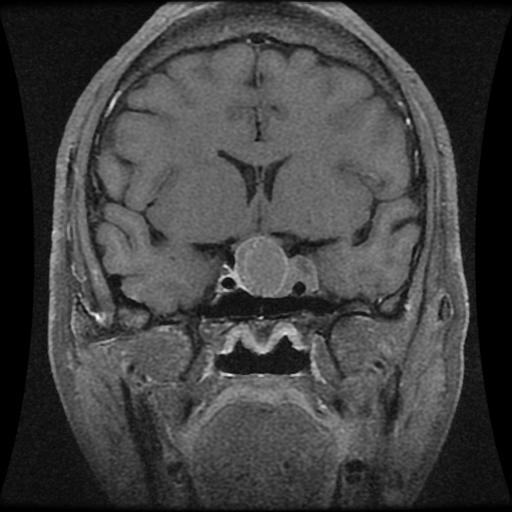
Label: pituitary